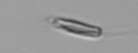
Label: Chrysochromulina